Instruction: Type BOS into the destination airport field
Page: home
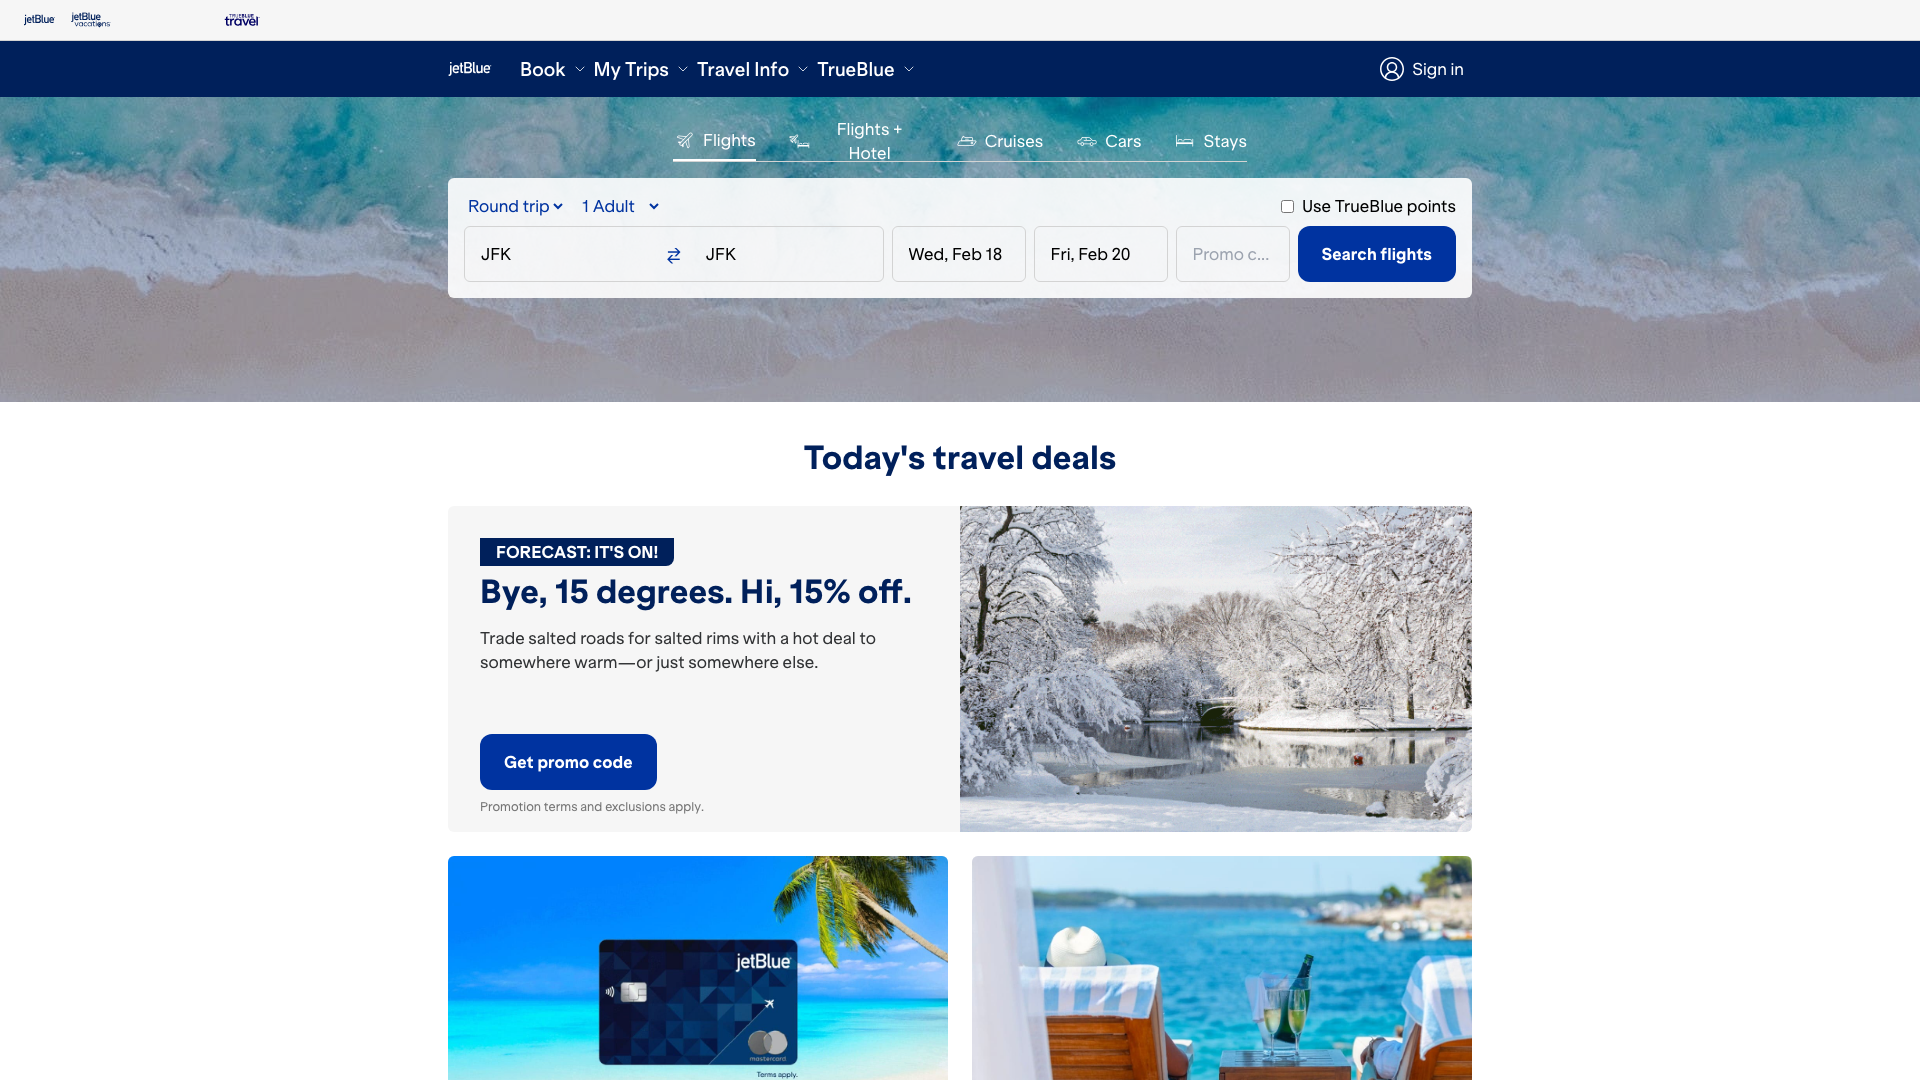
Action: type